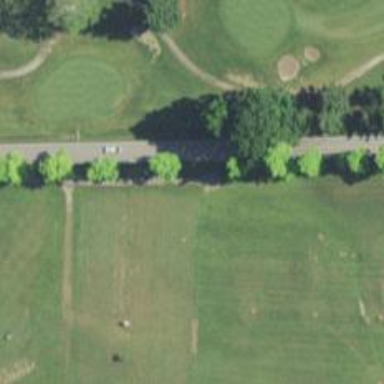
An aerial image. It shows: Golf tee.